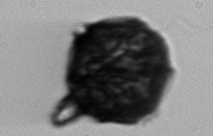
Label: Gonyaulax